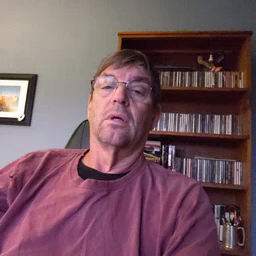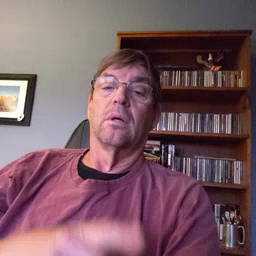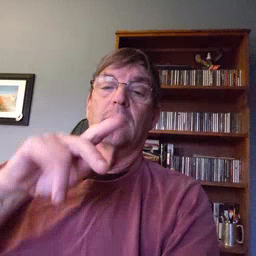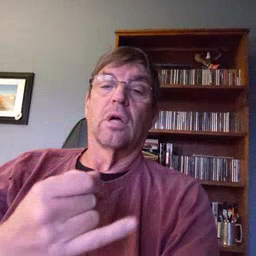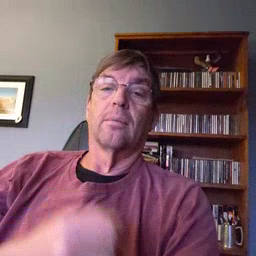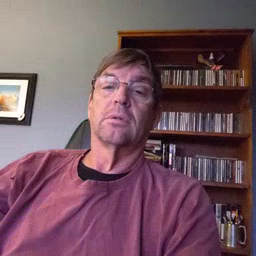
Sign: pajamas